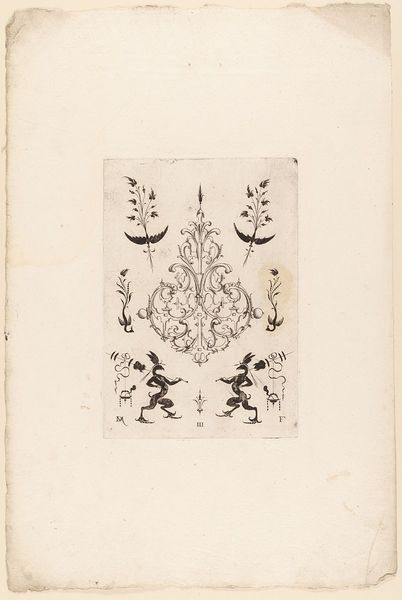
Titel: Eine Agraffe
Künstler: Daniel Mignot
Standort: Hamburg
Institution: Museum für Kunst und Gewerbe Hamburg
Schlagwörter: blätter, weiß, schmuck, schwarz, blüten, muster, ornament, pflanzen, brosche, renaissance, hase, hasen, papier, grafik, graphik, lanze, symmetrie, ornamente, fotografie, photographie, spange, schnalle, druckgraphik, druckgrafik, stich, schwert, soldat, gestalten, kunstgewerbe, fabelwesen, hahn, musterbuch, vorlage, kupferstich, kräuter, kunsthandwerk, ungeheuer, monster, groteske, fabeltier, fabeltiere, goldschmiedearbeit, agraffe, gerippt, zwitterwesen, monstrum, juwelen, reproduktionen, industriedesign, druckerzeugnisse, schweifwerk, büttenpapier, ornamentstich, vorlageblätter, fantasiefigur